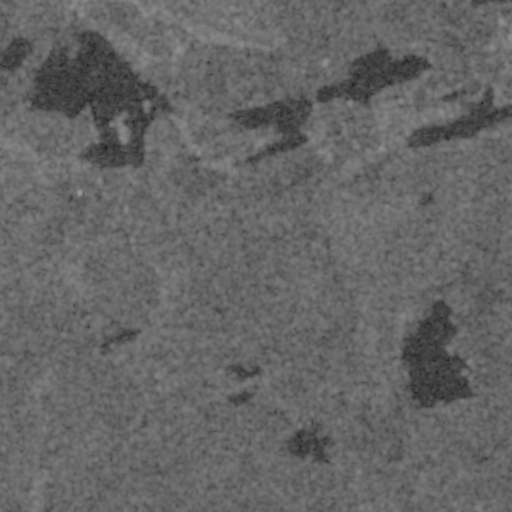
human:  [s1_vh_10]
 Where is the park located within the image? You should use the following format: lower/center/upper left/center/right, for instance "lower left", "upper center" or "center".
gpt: The park is located in the upper right of the image.
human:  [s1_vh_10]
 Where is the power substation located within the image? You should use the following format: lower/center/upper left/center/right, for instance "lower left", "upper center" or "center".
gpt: The power substation is located in the upper center of the image.
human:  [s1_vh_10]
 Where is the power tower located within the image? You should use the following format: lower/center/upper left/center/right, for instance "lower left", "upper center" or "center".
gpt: The power tower is located in the upper center of the image.
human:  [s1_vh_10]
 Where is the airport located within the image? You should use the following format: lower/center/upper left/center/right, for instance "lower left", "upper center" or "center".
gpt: There is no airport in the image.

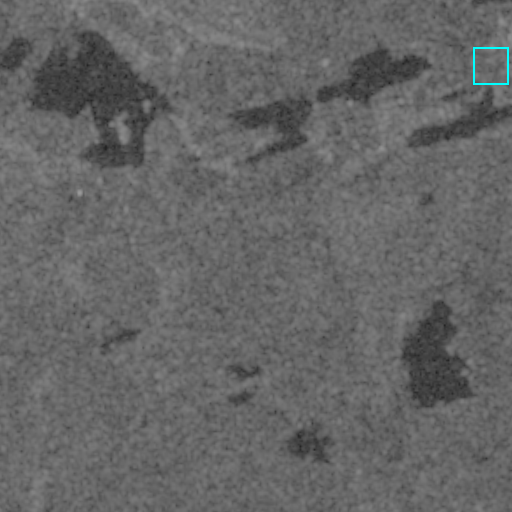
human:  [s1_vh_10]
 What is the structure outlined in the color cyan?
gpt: The structure outlined in cyan is a park.
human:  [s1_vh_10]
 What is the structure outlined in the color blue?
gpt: There is no blue outline.